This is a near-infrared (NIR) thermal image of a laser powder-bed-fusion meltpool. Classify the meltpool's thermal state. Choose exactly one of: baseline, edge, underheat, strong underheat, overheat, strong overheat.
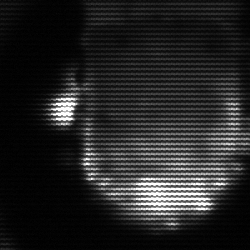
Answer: baseline